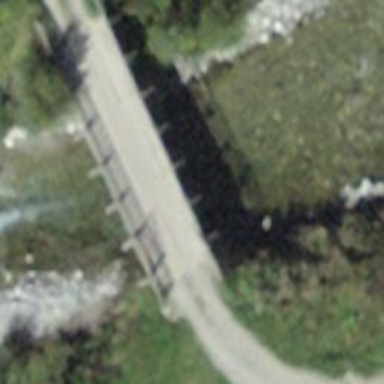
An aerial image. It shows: Track road on bridge with grade 2 track surface. The track is of nordic type and is groomed for classic and skating styles.